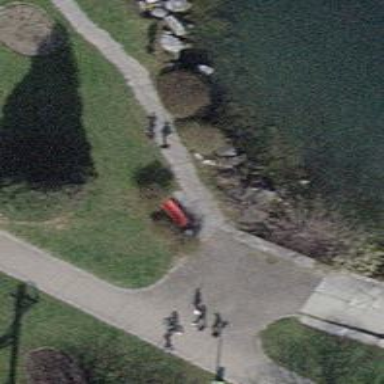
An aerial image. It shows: Red bench.